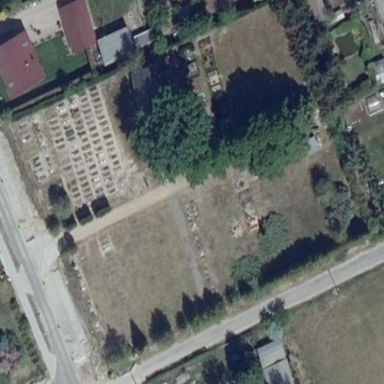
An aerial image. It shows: Grave yard.